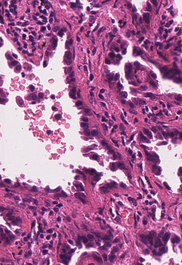
Tumor epithelial tissue: yes
Tumor-associated stroma tissue: yes
Normal tissue: no